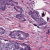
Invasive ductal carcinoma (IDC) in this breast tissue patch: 1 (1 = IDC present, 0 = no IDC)